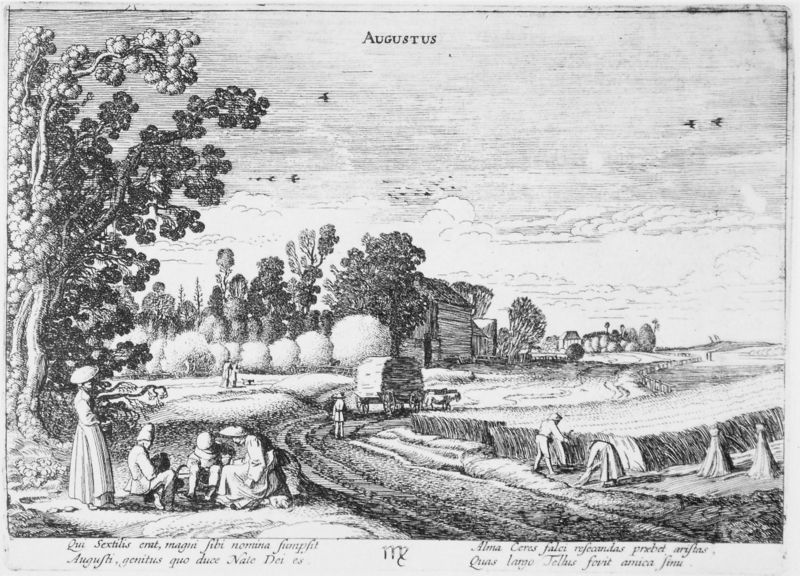
Titel: Die zwölf Monate III
Künstler: Jan van de Velde
Schlagwörter: baum, himmel, weiß, wolken, frauen, landschaft, menschen, frau, hut, schwarz, stroh, haus, feld, büsche, hütte, gewand, kind, arbeit, pferd, pferde, schrift, sommer, ernte, feldarbeit, getreide, korn, dorf, kutsche, wagen, staffage, druck, seite, schwarzweiß, text, bauernhaus, ähren, ochsen, sense, august, ochs, pferdewagen, augustus, schnitter, kronhocken